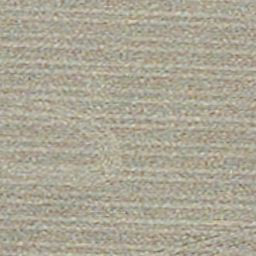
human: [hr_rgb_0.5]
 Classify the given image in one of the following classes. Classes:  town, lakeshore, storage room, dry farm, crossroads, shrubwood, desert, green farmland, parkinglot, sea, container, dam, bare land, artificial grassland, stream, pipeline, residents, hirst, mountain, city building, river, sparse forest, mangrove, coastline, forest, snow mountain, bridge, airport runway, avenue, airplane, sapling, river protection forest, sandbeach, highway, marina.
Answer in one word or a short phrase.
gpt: dry farm